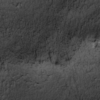
Label: not_dusty